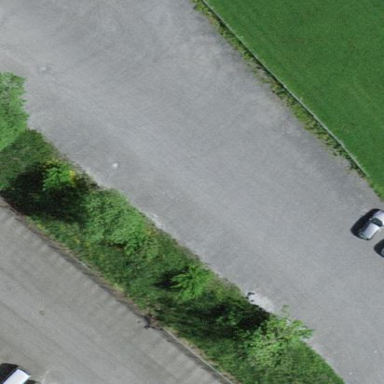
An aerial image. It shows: Unpaved parking area.